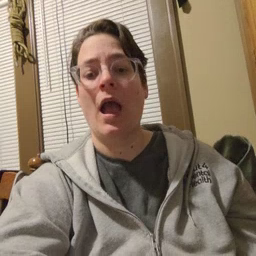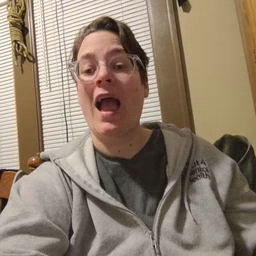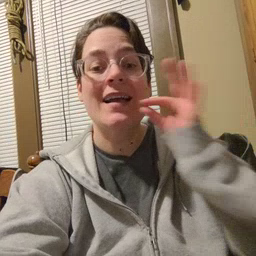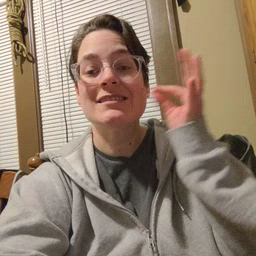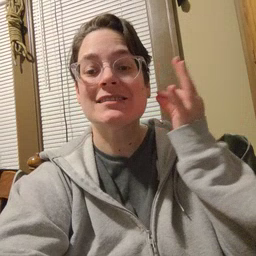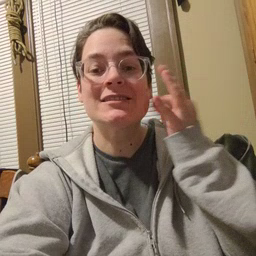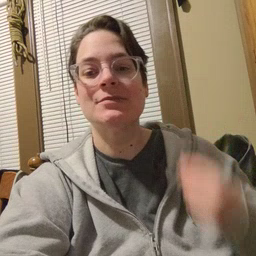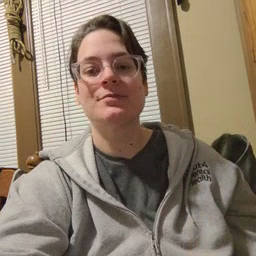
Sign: cat